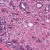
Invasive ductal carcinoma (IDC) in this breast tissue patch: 1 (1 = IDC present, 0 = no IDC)